Question: I'm working on WP site which is currently having this kind of testing instace url: <URL> and then "wp-admin"
now If I want to link of any page in top navigation through wp-admin--> Appearance --> Menu
I need to use "/~directory/directory/" in URL field(THIS IS WHAT THE PROBLEM IS)

Now I've to move it on production instance, and it has different kind of url like : "<URL>", so again I need to change this URL over there.
Does anyone has any idea how to tackle this?
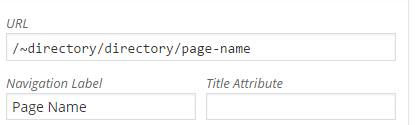
Answer: Check out the <URL>, which'll handle things like serialized values in the database for you.